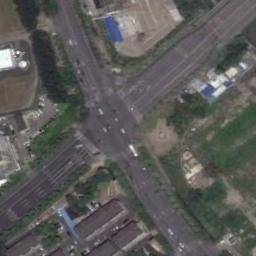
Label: intersection